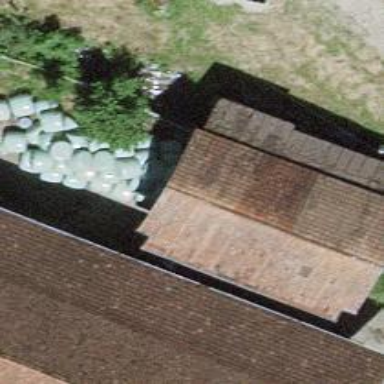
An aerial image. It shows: Barn.